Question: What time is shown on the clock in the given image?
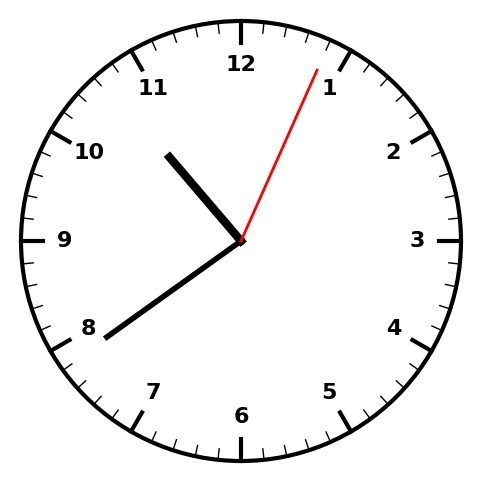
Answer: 10:39:04